Current action and preconditions to check: path_clear

Your task: For each precondition in the list above, predict whether it will hold at this action.

Consider the current scene as observed from the mobile robot's camera, and analyze the predicted future states of all dynamic agents (e.g., people, animals, vehicles, or any moving entities) within the NEXT SECOND.

IMPORTANT: Only answer "very likely" if you are absolutely certain—based on strong, clear evidence—that a dynamic agent will violate the precondition in the predicted future state. Do NOT answer "very likely" for unlikely, ambiguous, or low-probability risks.

Ask yourself for each precondition: Is there a high probability, with clear and convincing evidence, that the predicted future states of any dynamic agent will interfere with the predicted future state of the currently executing action within the NEXT SECOND, causing that precondition to fail?

Assess the risk level based on these predictions. Use "likely" or "very likely" if motions create a clear risk of interference.

Use "neutral" or "improbable" if agents are nearby but their predicted paths are clearly diverging or non-conflicting.

Failure Risk Categories: "very improbable", "improbable", "neutral", "likely", "very likely"

Answer Format: Output ONLY the probability_of_failure value from these categories: "very improbable", "improbable", "neutral", "likely", "very likely"

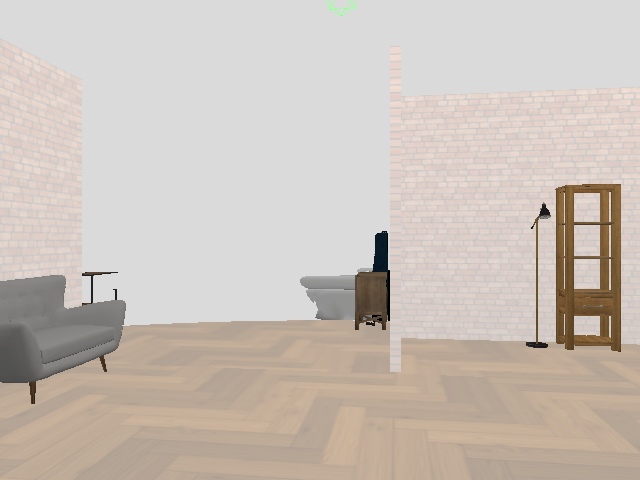

Answer: very improbable